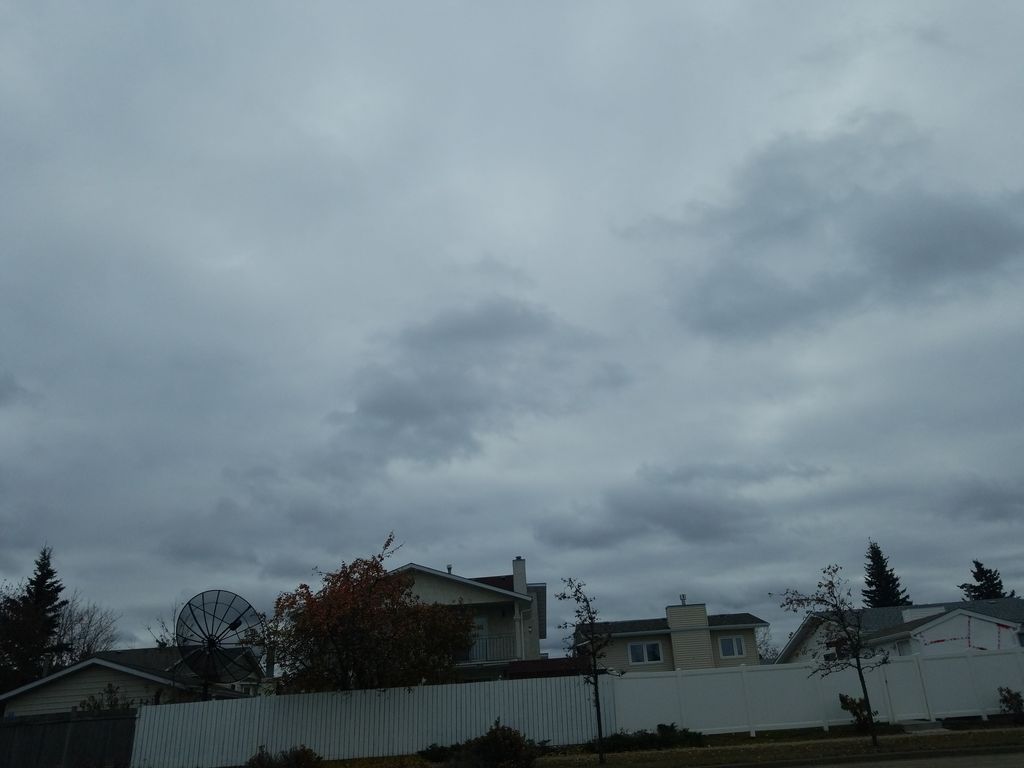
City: edmonton